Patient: sex M, age 30
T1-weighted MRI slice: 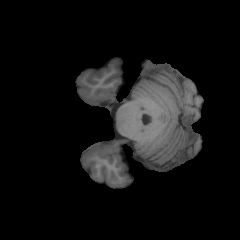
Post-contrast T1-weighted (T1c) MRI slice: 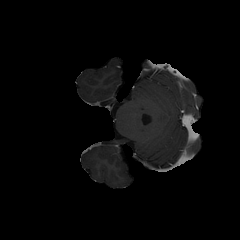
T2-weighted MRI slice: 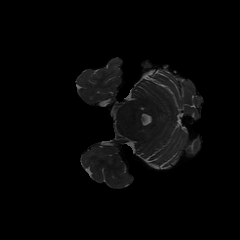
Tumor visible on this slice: no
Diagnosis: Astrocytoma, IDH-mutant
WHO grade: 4